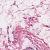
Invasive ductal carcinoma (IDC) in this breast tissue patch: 0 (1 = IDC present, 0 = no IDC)